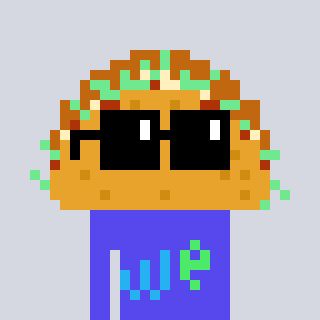
a pixel art character with square black sunglasses, a taco-shaped head and a computerblue-colored body on a cool background